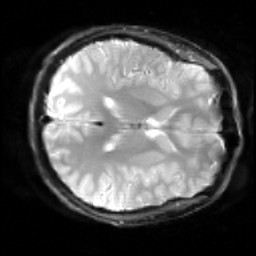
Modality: inplaneT2
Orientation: axial
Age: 19
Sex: male
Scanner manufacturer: siemens
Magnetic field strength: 3 T
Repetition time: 5 s
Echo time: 0.034 s